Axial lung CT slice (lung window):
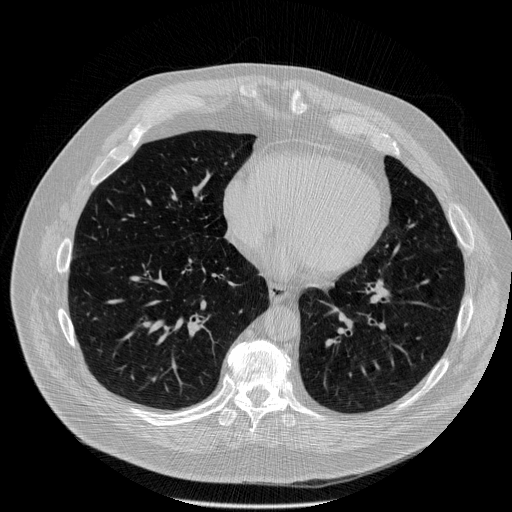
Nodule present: no